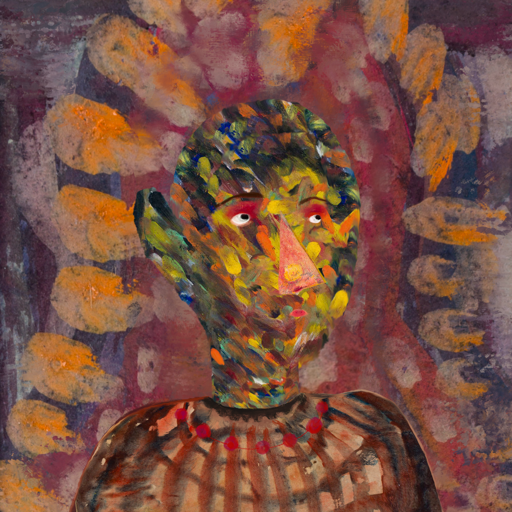
Background: Doll, Head And Neck Side: An_Impression, Face Side: Irani, Bust: Orphan, Hair Side: Blank, Head Accessory: Blank, Second Necklace: Blank, Necklace: Irani_3, Baby: Blank